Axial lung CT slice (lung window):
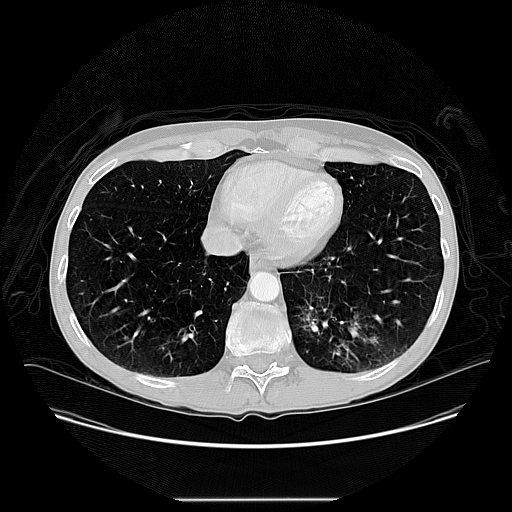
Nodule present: no